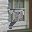
Label: 7